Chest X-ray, PA view. Patient: 24 years old, sex F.
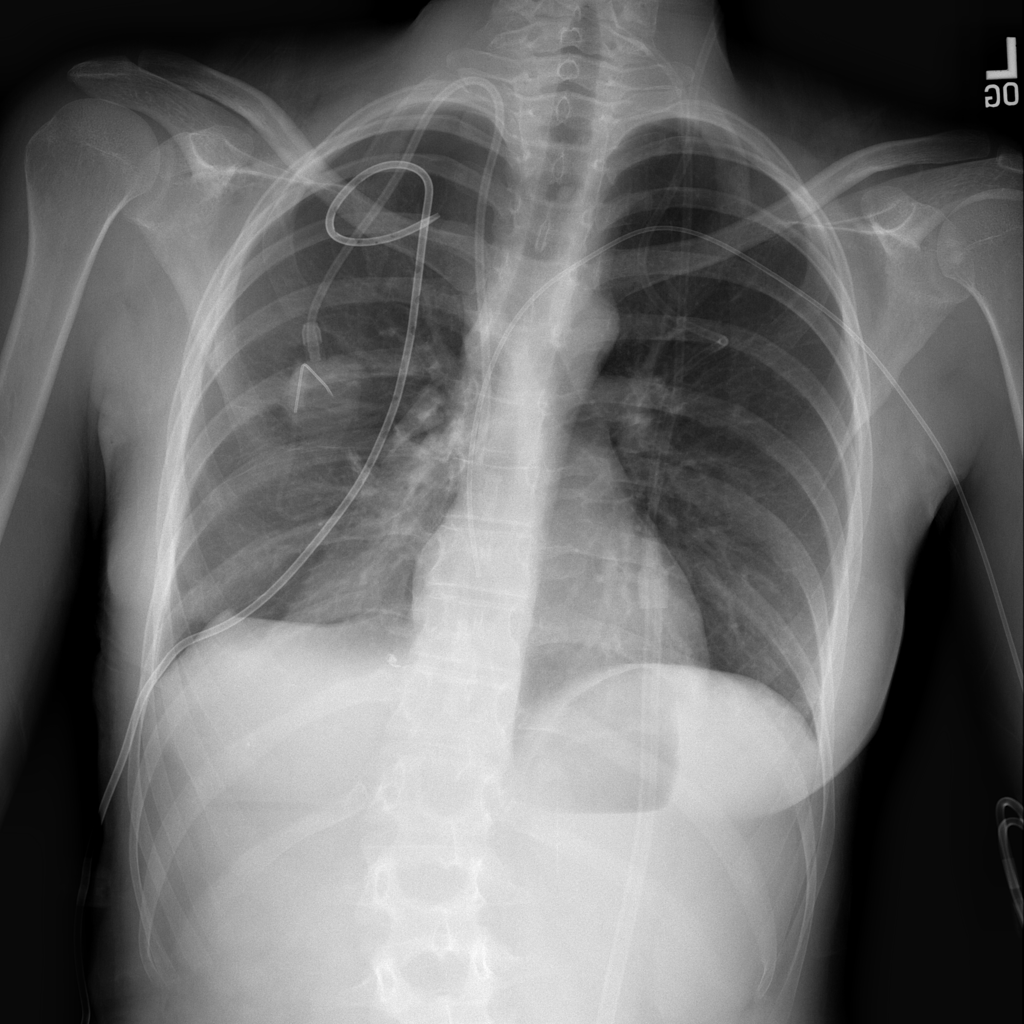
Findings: Pneumothorax